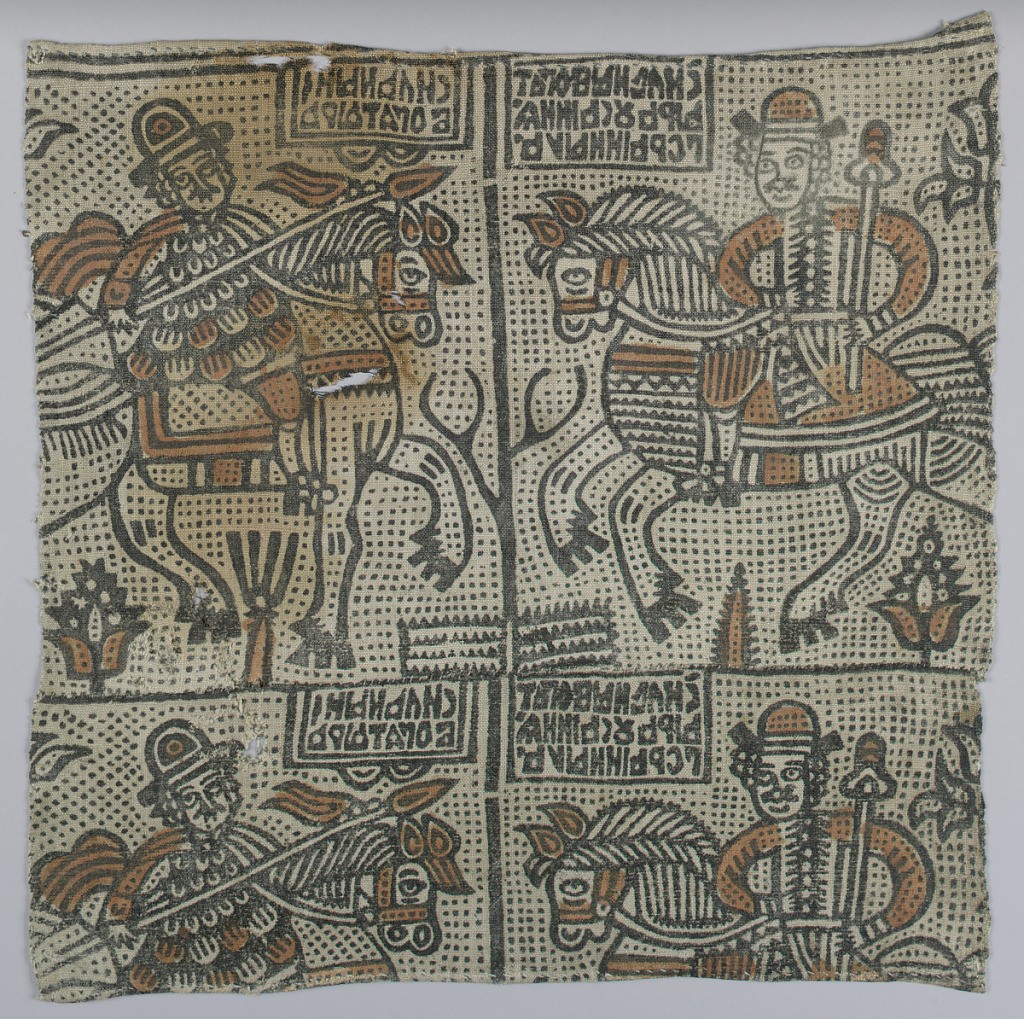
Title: Textile
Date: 18th century
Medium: linen Technique: block printed on plain weave Label: block printed on linen
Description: Hand-woven linen with block-printed images in black and dull red-orange.  Design shows two horsemen, confronted, one with spear, one with staff. Above each man an inscription in Russian (inversed, mirror writing).  Fragment is pieced across.